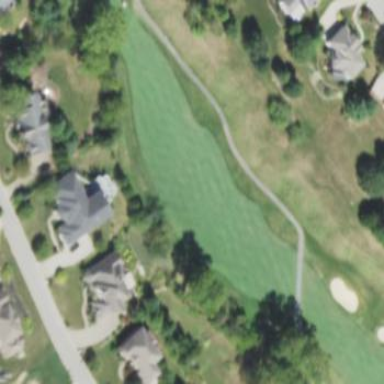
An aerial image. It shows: Grassy area designated as golf fairway.